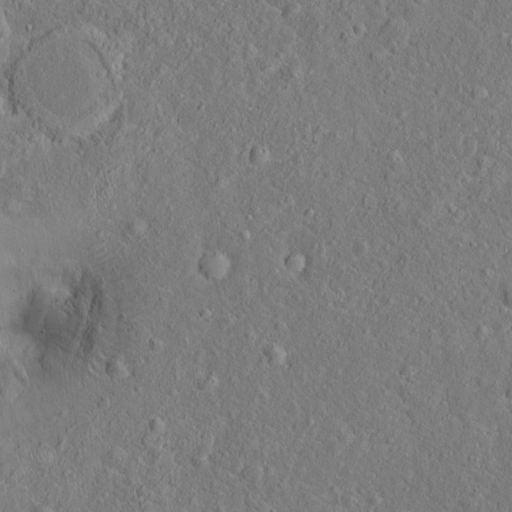
Classes present: Background, Cone